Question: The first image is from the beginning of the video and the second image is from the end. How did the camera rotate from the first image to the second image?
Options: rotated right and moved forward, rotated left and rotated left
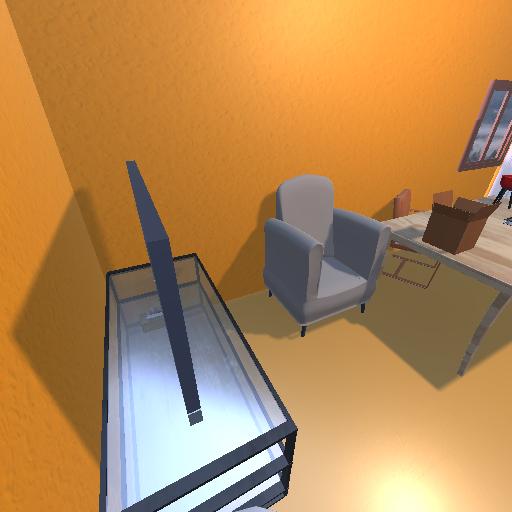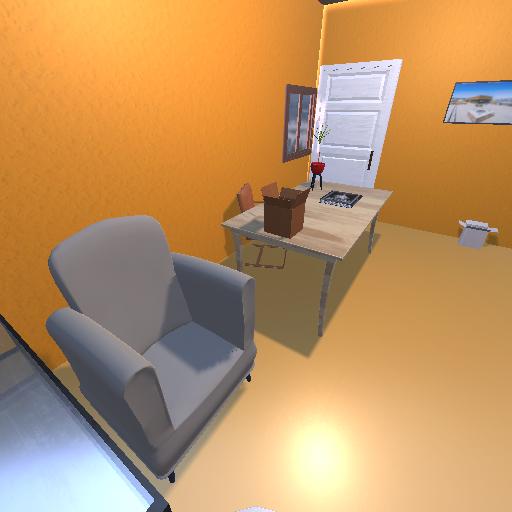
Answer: rotated right and moved forward